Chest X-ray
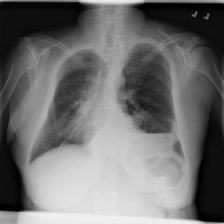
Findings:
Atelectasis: negative
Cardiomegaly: negative
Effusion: negative
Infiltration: positive
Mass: negative
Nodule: negative
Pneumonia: negative
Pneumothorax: negative
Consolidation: negative
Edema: negative
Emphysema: negative
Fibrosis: negative
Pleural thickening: negative
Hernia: positive